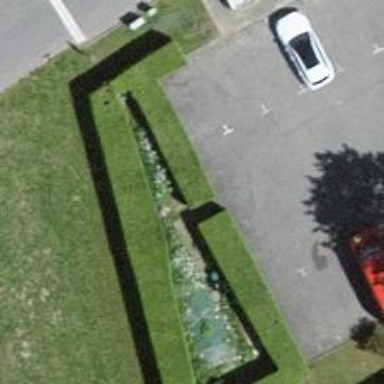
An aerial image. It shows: Hedge barrier.